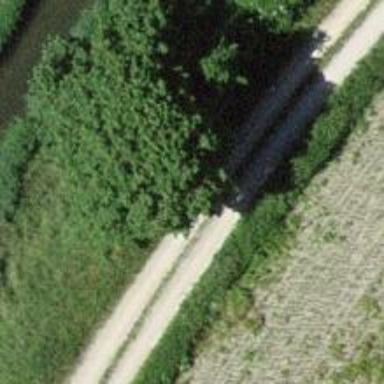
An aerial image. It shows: Agricultural track with grade3 track type suitable for agricultural vehicles.